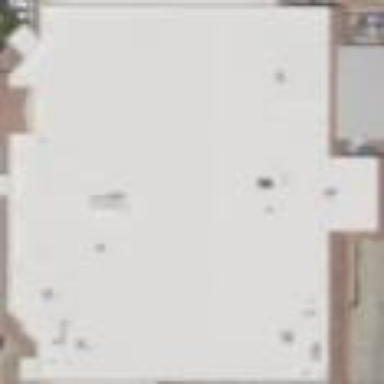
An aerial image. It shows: Part of building that houses supermarket.